Field crop: maize
Growth stage: 1
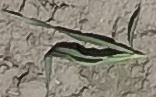
Species: sorghum